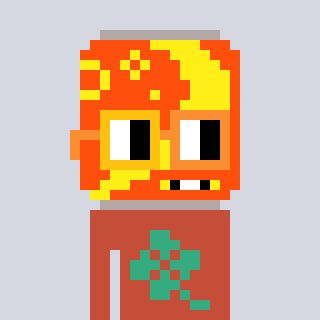
a pixel art character with square yellow and orange glasses, a pop-shaped head and a rust-colored body on a cool background